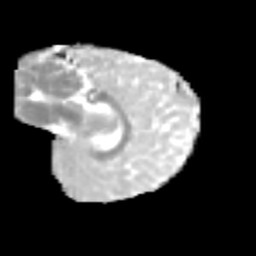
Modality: MD
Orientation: sagittal
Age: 10
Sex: female
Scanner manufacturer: siemens
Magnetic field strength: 3 T
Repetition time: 3.8 s
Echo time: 0.07 s